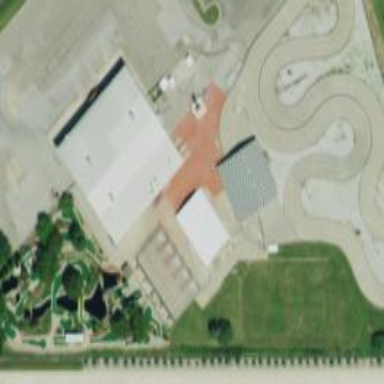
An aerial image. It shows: Karting raceway for sports enthusiasts.